Question: I'm using ReSharper 5.1 in VS2010, and I've been annoyed by the intellisense behavior for quite a while. It seems this is different since R# 4.5/VS2008, but I don't have that combo handy to verify.
Let's say I'm typing some code:
'''
...
public Guid teamId { get; set; }
...
'''
And later on I decide I want to make 'teamId' a read-only property, so I go back to put 'private' in front of 'set'. As I start typing, I end up with this:

At this point, I have to either switch to the mouse or the arrow keys, or just finish typing 'private', which really defeats the purpose of this feature.
Is there a way to tell ReSharper to select an entry as soon as the Intellisense popup appears?
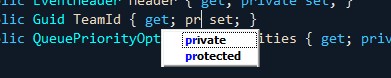
Answer: Press Ctrl+Space to have "pr" expanded to "private"
If you press Ctrl+Space "before starting to type "pr", you'll get a completion list with all applicable options and a properly working focus over one of them.